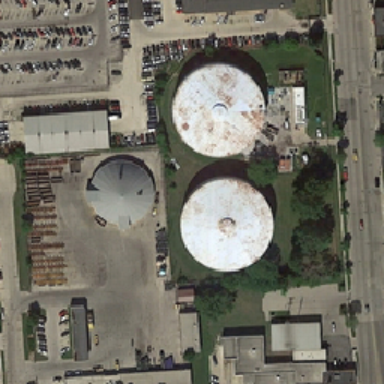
Two white storage tanks are close to the parking lot and some tree-lined buildings .